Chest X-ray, AP view. Patient: 49 years old, sex M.
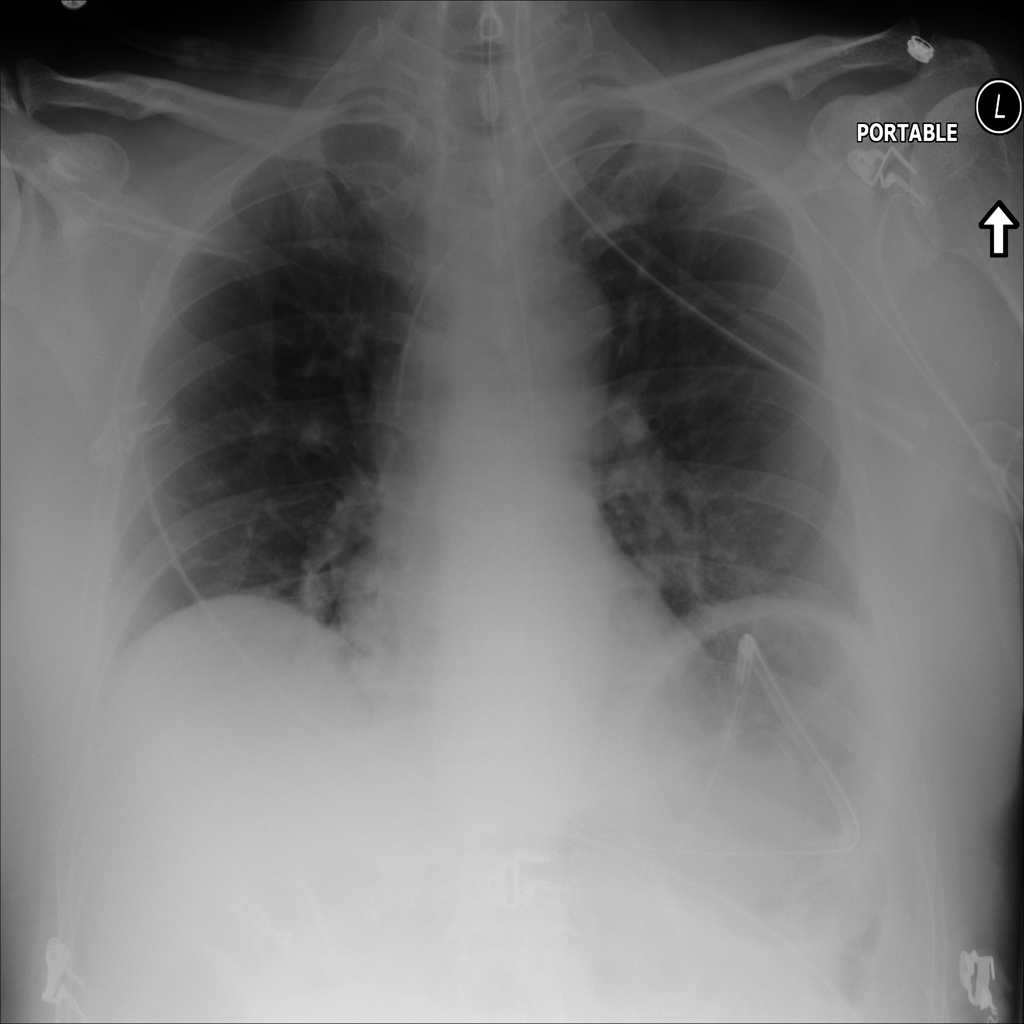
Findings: No Finding